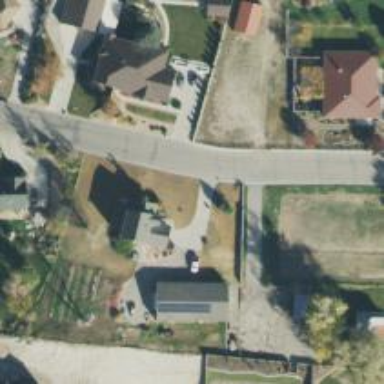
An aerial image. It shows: Residential road.